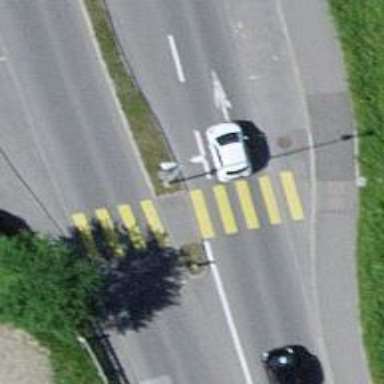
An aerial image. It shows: Uncontrolled zebra crossing with central island.